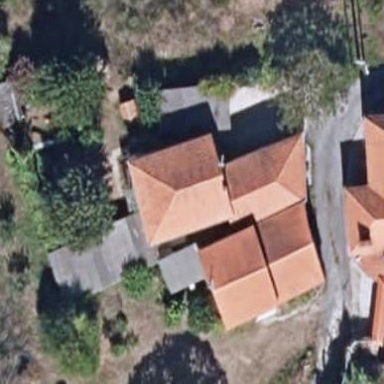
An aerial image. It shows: Simple house.